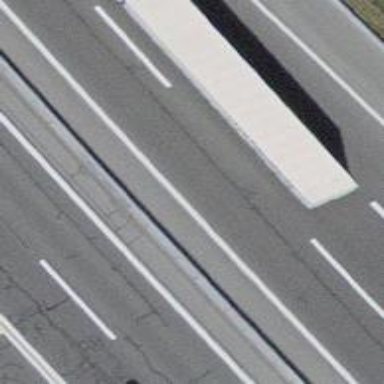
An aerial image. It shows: View of motorway.